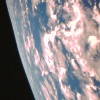
Label: cloud